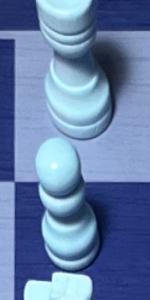
Label: Pawn_White